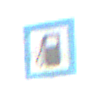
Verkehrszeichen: Tankstelle
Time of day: SunriseSunset
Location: Outdoor (Nature)
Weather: Clear
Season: NotSpecified
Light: Natural